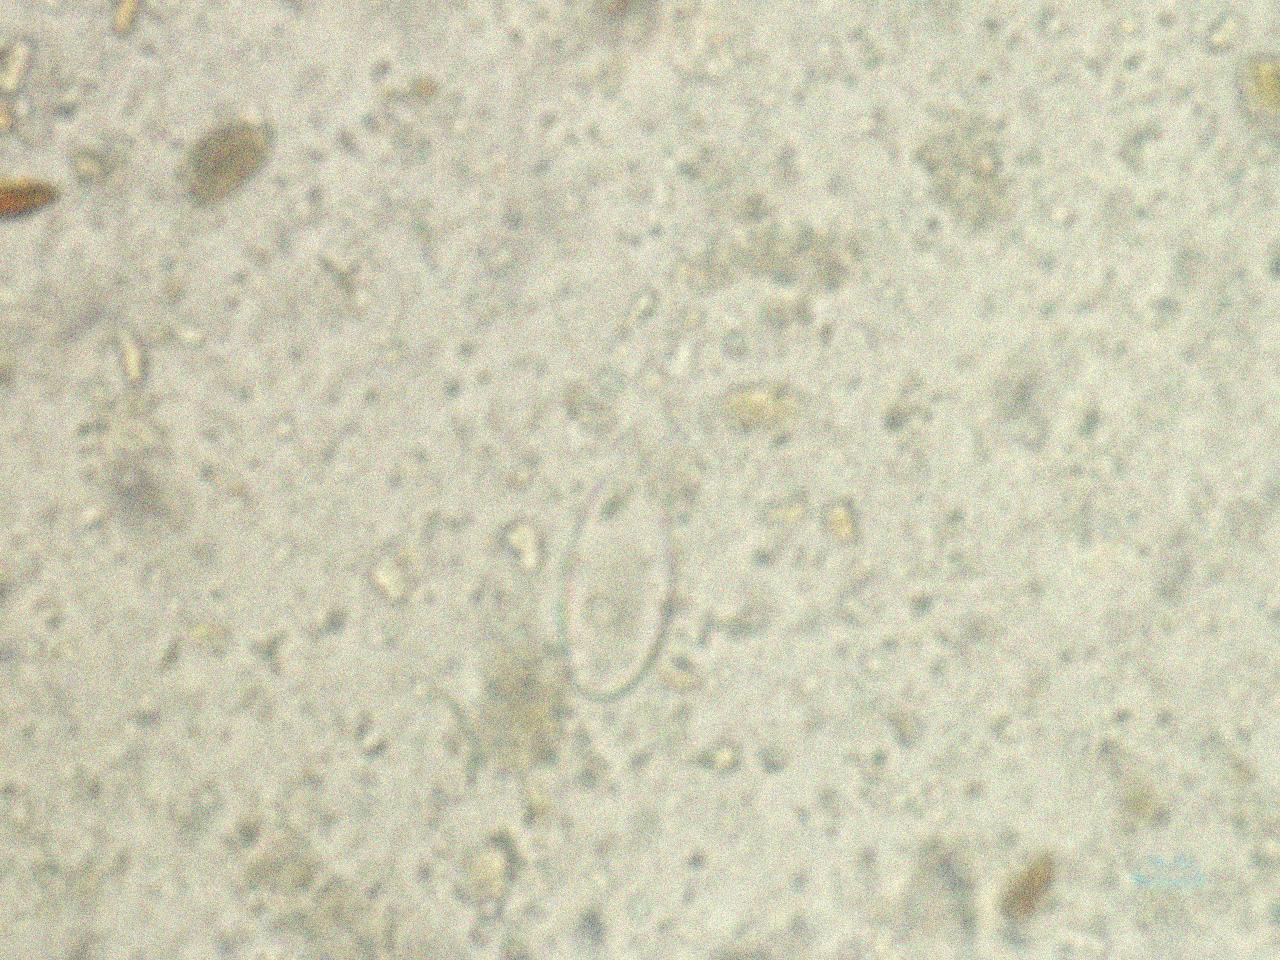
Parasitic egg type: Enterobius vermicularis